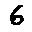
Label: 6